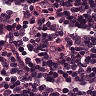
Metastatic tissue present: no